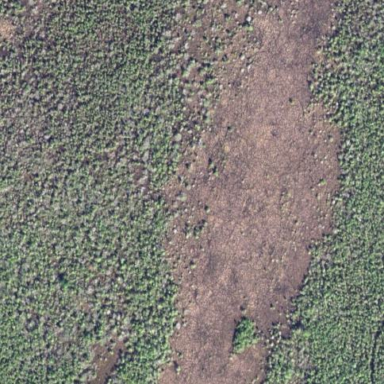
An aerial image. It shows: Wetland area characterized by wet meadow.